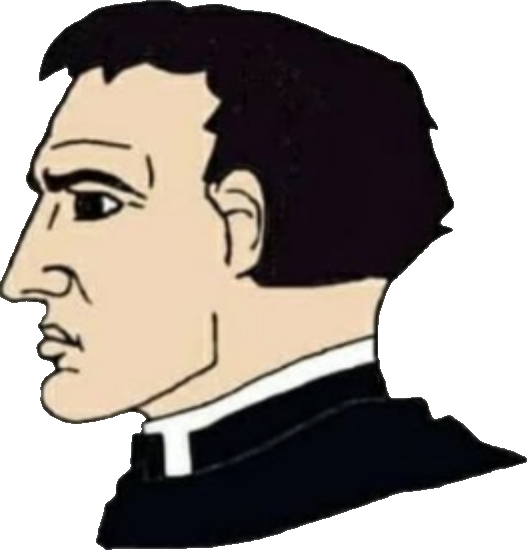
Label: 4_Yes_Chad